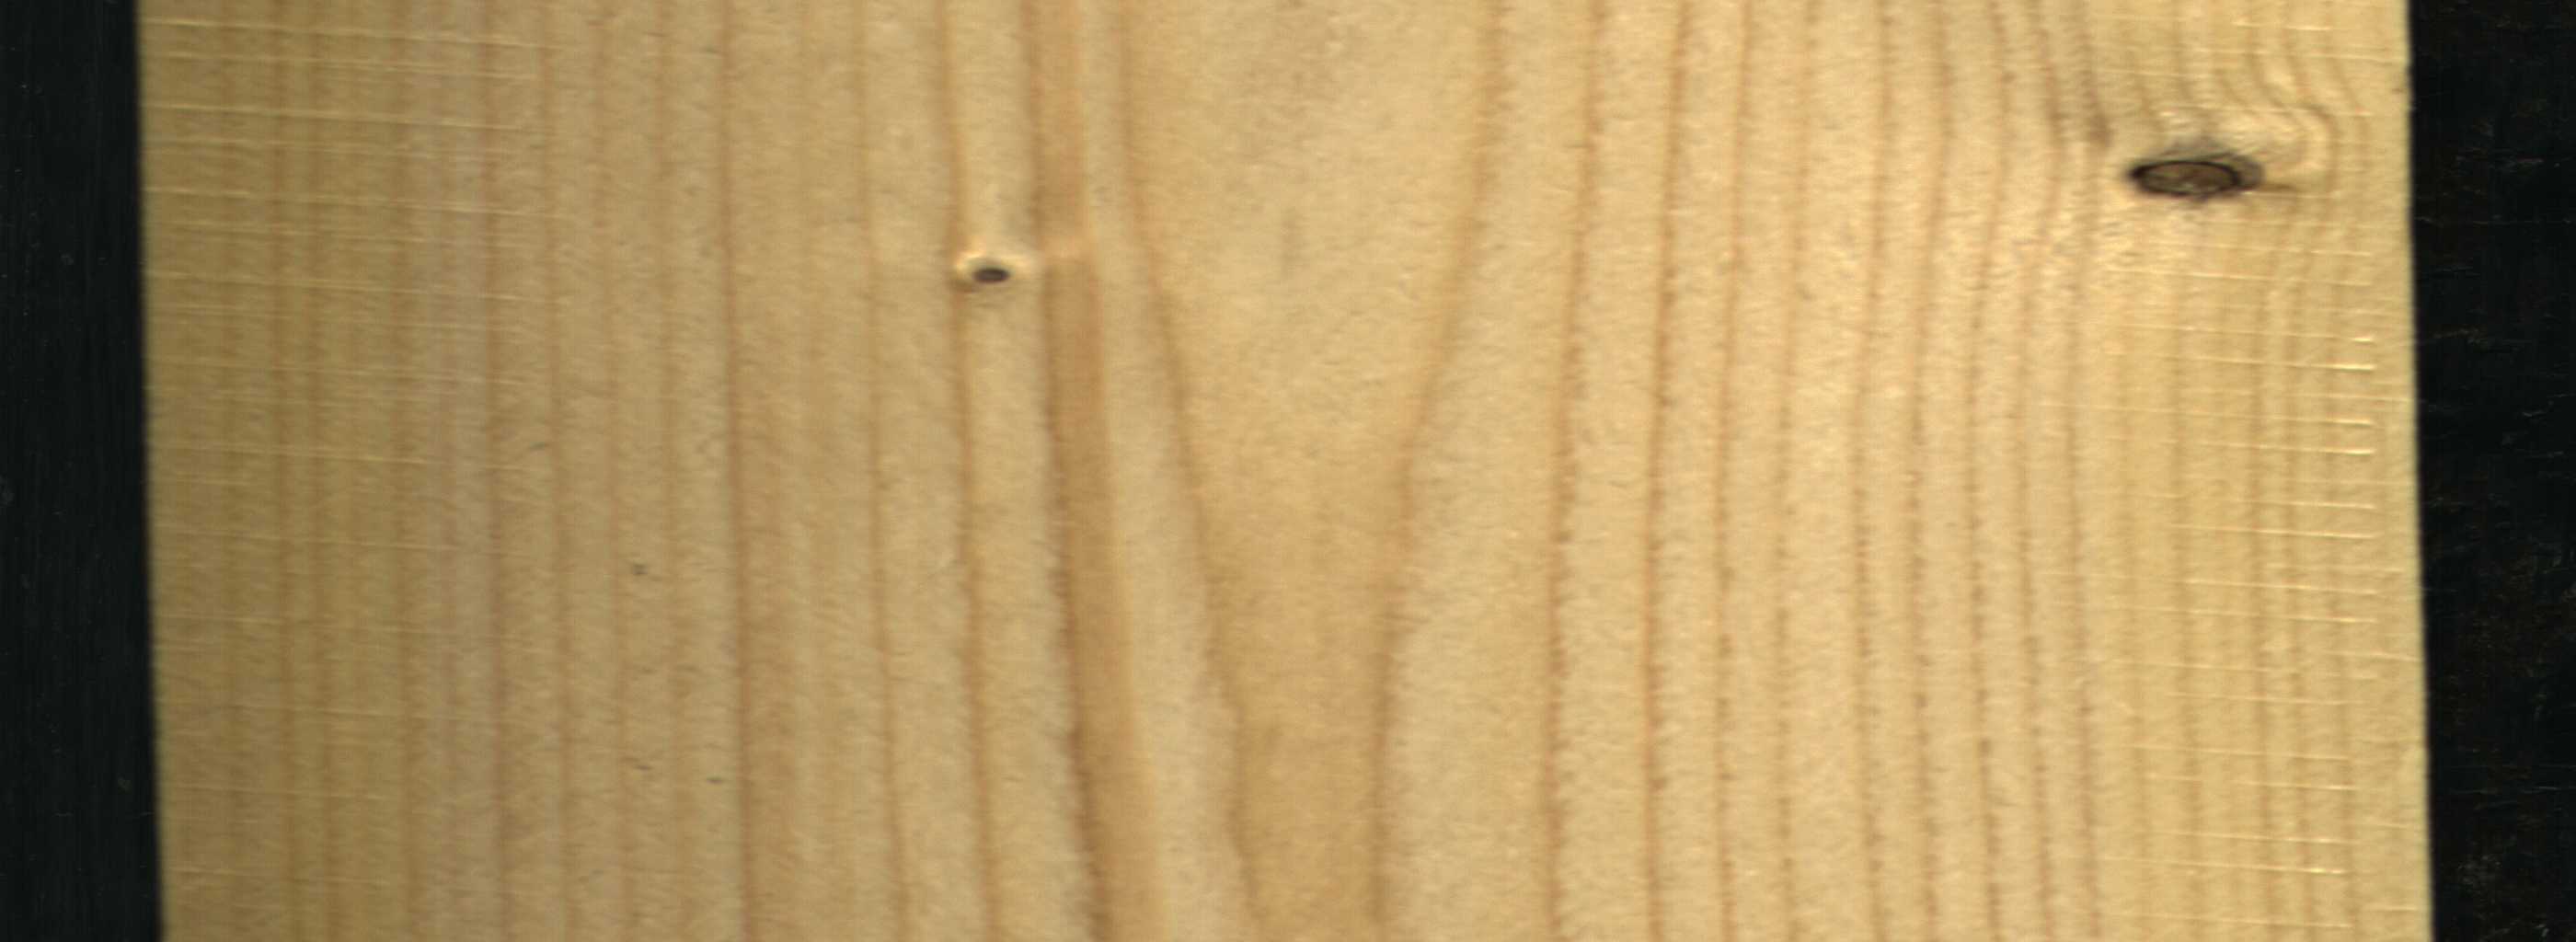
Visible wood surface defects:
Dead_Knot
Live_Knot